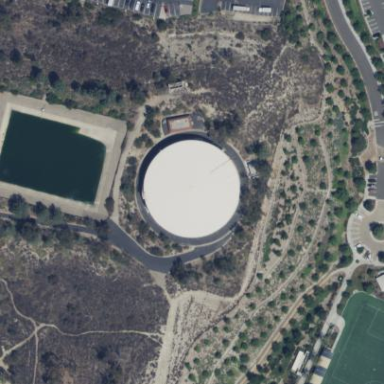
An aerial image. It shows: Storage tank for water.